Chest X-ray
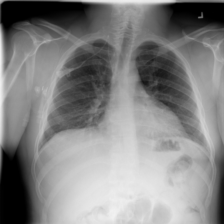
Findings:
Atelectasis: negative
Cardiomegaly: negative
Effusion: negative
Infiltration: negative
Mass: negative
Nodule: negative
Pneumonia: negative
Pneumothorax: negative
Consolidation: negative
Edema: negative
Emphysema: negative
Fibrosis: negative
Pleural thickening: negative
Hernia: negative